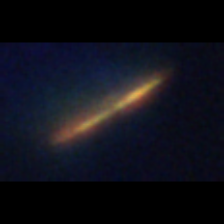
Taxon: Pennate
Group: Diatoms